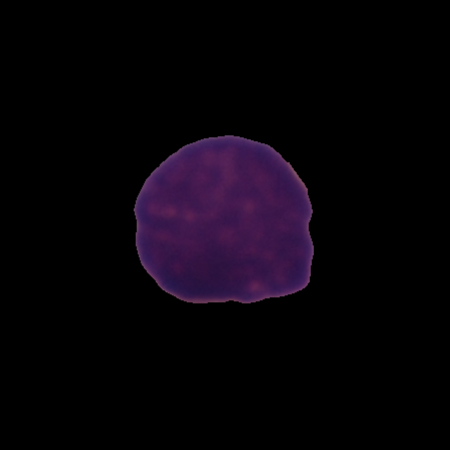
Label: healthy